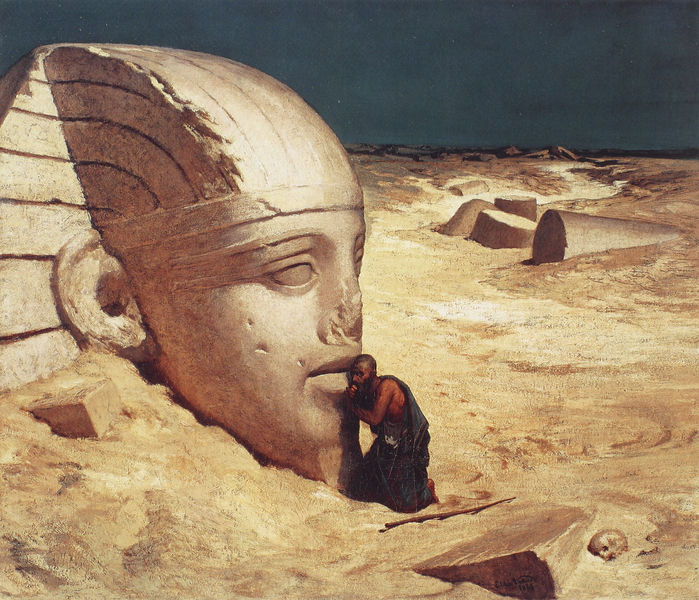
Titel: Die Befragung der Sphinx
Künstler: Elihu Vedder
Institution: Boston, Museum of Fine Arts
Schlagwörter: blau, gemälde, himmel, kopf, mann, gelb, sand, frisur, haar, mund, nacht, nase, ohr, schwarz, säule, augen, kleidung, schädel, stein, steine, bild, öl, horizont, figur, haare, lippen, ohren, hitze, wüste, arbeiter, angst, trümmer, untergang, blue, columns, red, black, face, gold, gray, nose, painting, robe, yellow, ruine, vergänglichkeit, dali, knien, ruinen, kaputt, totenkopf, schwarzer, sklave, man, stone, wanderer, kniend, ear, head, landscape, heimlich, versteck, totenschädel, ruins, statue, araber, sphinx, knecht, ägypten, toga, sandsturm, steinblock, eye, beschädigt, lips, lauschen, pillar, pyramiden, desert, dramatic, pharao, tan, farbiger, abgebrochen, skull, dust, egyptian, sphiny, pyramids, dessert, broken, horchen, gizeh, slave, egypt, buried, scultpure, pillars, remains, pharoah, footprints, hot, hiding, damage, vergeänglichkeit, runes, thirsty, riddle, oedipus, pharoh, sesert, äagypten, афсу, sfinks